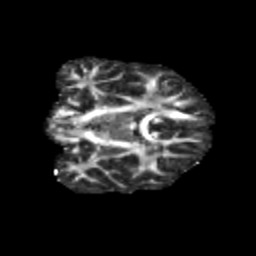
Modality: FA
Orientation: coronal
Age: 13
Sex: male
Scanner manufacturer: siemens
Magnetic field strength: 3 T
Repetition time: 3.8 s
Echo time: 0.07 s